Current action and preconditions to check: trajectory_clear

Your task: For each precondition in the list above, predict whether it will hold at this action.

Consider the current scene as observed from the mobile robot's camera, and analyze the predicted future states of all dynamic agents (e.g., people, animals, vehicles, or any moving entities) within the NEXT SECOND.

IMPORTANT: Only answer "very likely" if you are absolutely certain—based on strong, clear evidence—that a dynamic agent will violate the precondition in the predicted future state. Do NOT answer "very likely" for unlikely, ambiguous, or low-probability risks.

Ask yourself for each precondition: Is there a high probability, with clear and convincing evidence, that the predicted future states of any dynamic agent will interfere with the predicted future state of the currently executing action within the NEXT SECOND, causing that precondition to fail?

Assess the risk level based on these predictions. Use "likely" or "very likely" if motions create a clear risk of interference.

Use "neutral" or "improbable" if agents are nearby but their predicted paths are clearly diverging or non-conflicting.

Failure Risk Categories: "very improbable", "improbable", "neutral", "likely", "very likely"

Answer Format: Output ONLY the probability_of_failure value from these categories: "very improbable", "improbable", "neutral", "likely", "very likely"

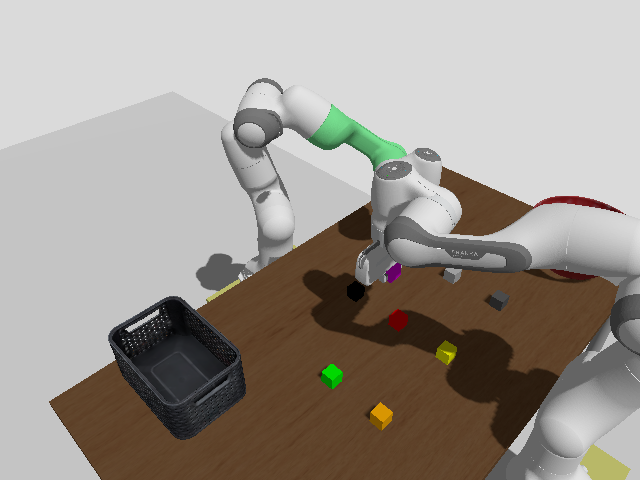

Answer: very improbable